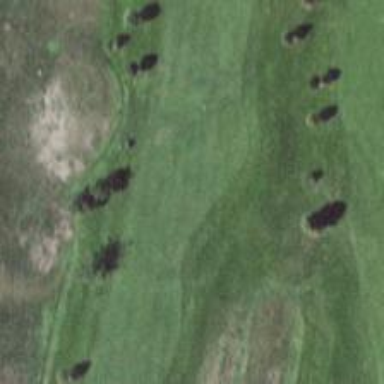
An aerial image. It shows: Golf hole.